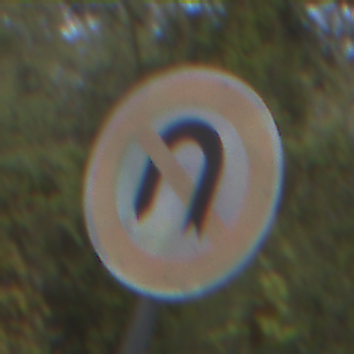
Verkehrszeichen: VerbotWenden
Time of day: MorningAfternoon
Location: Outdoor (Urban)
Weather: PartlyCloudy
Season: NotSpecified
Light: Natural